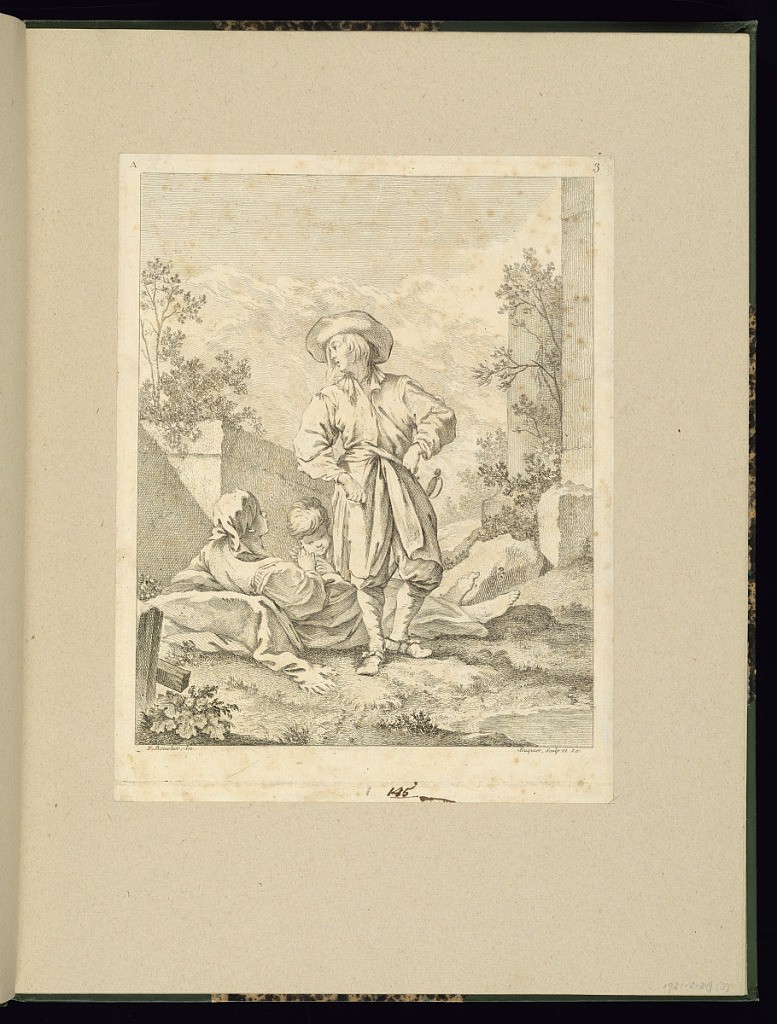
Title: Figures in a Landscape
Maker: François Boucher, French, 1703–1770
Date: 1751
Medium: Etching on laid paper
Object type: Print
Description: A man standing in the middle of a landscape, wearing a hat and with a sword at his waist. Just behind him, a woman lays on the ground with a child. To the right part of a building is visible and to the left, a stone half-wall. Trees and clouds in the background. The plate is numbered and signed.